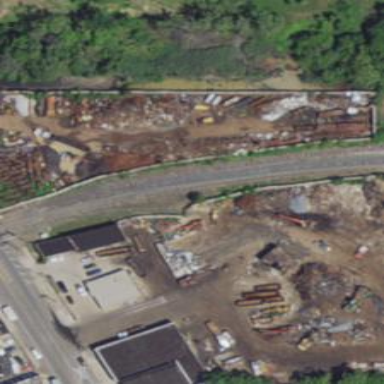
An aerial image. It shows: Scrap yard located in industrial area.